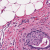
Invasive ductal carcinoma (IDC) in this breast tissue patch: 0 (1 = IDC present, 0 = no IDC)